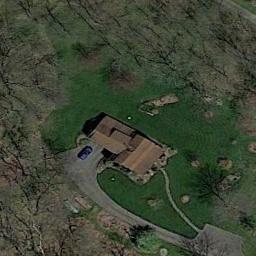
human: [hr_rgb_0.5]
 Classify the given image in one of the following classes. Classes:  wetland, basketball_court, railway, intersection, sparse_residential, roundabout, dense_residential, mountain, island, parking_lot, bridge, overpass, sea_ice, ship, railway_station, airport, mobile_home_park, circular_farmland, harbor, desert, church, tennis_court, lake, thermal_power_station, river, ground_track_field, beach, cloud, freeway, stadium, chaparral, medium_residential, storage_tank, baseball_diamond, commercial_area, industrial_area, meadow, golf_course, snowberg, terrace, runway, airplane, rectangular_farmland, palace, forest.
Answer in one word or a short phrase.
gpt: sparse_residential